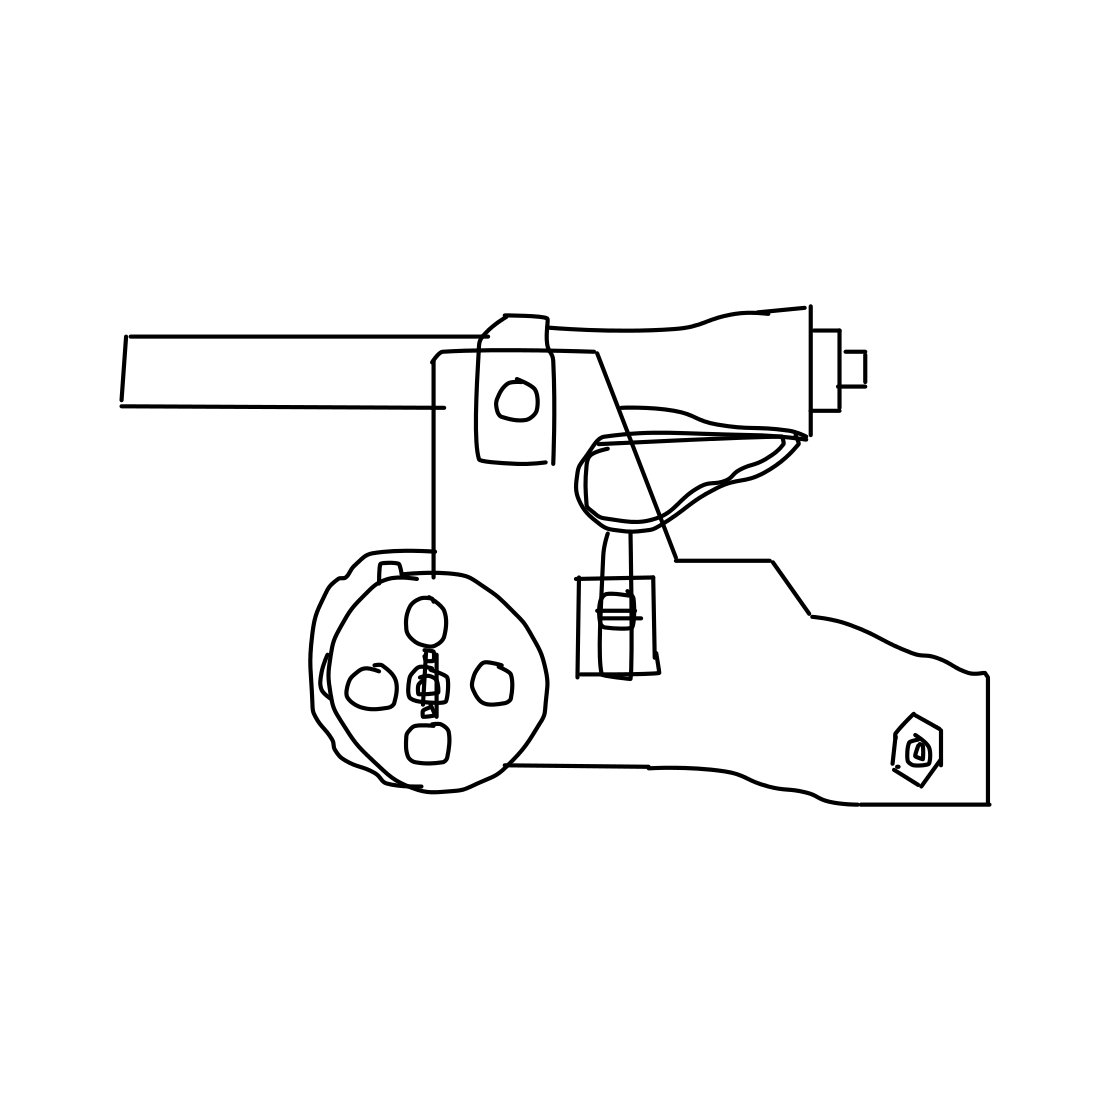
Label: cannon